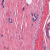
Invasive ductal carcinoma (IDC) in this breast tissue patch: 1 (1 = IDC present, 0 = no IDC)